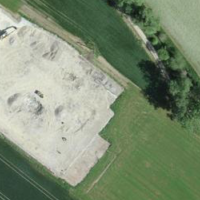
EUNIS habitat code: 52
Species observed at this site:
Lasius fuliginosus